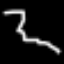
Label: squiggle